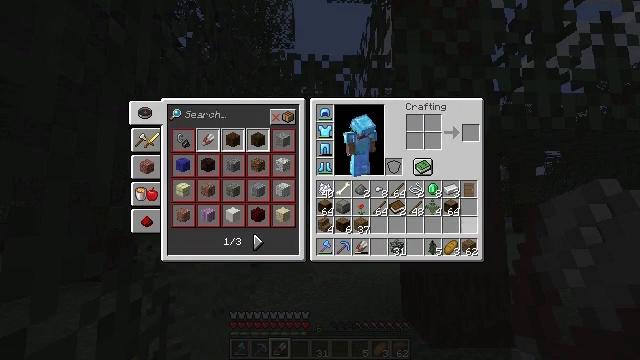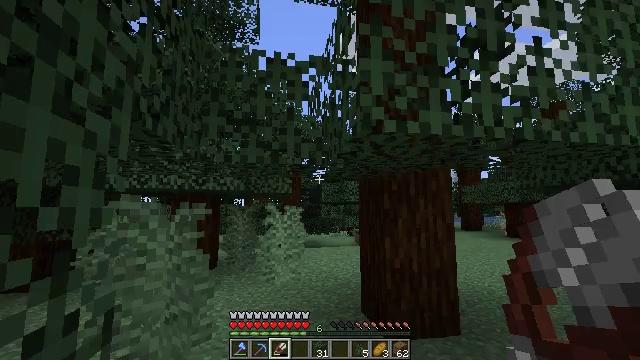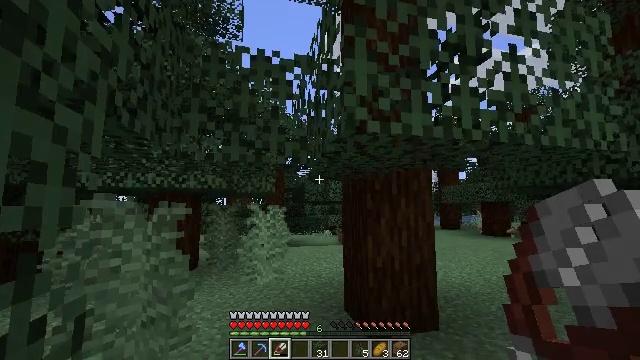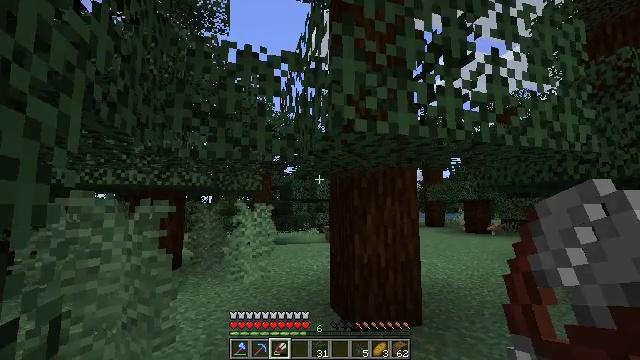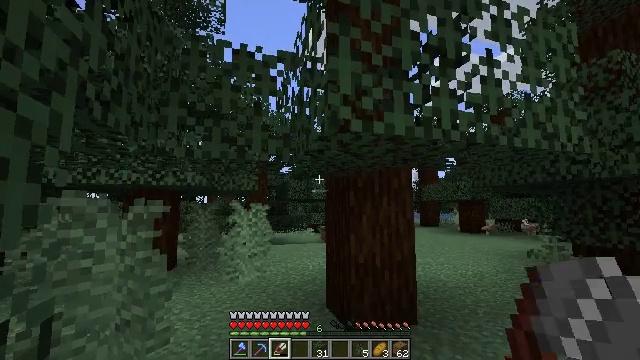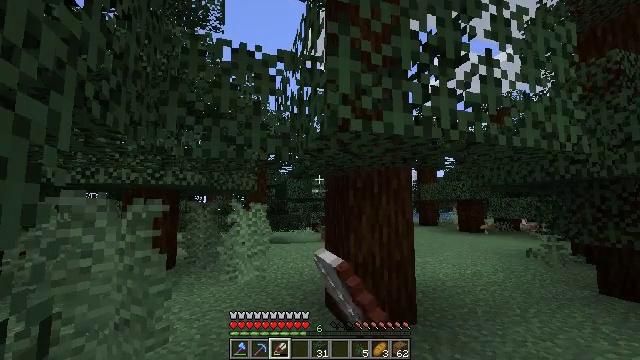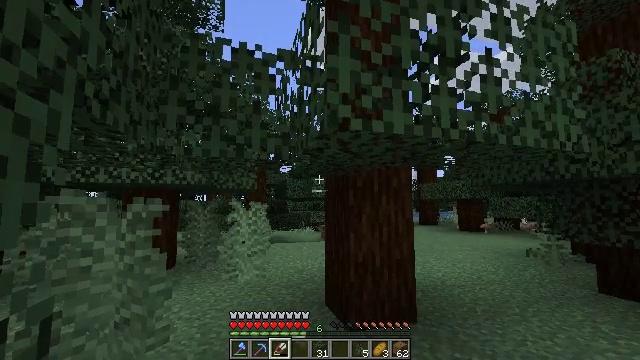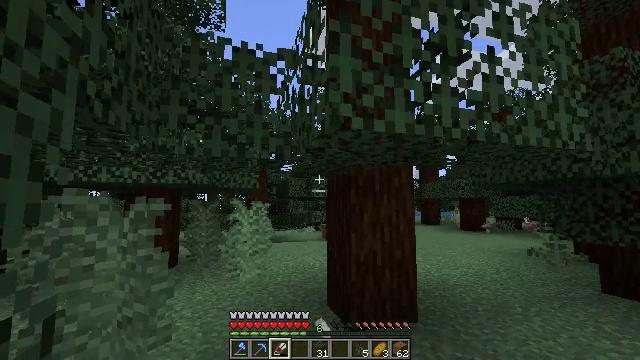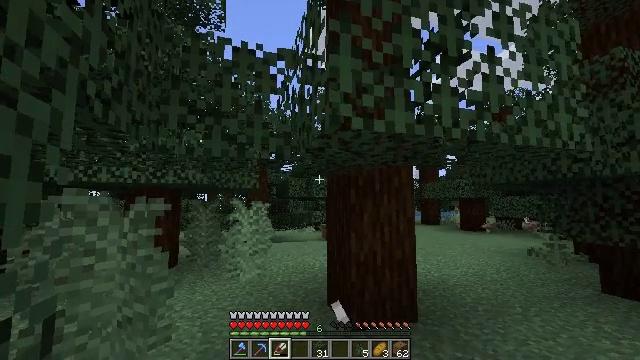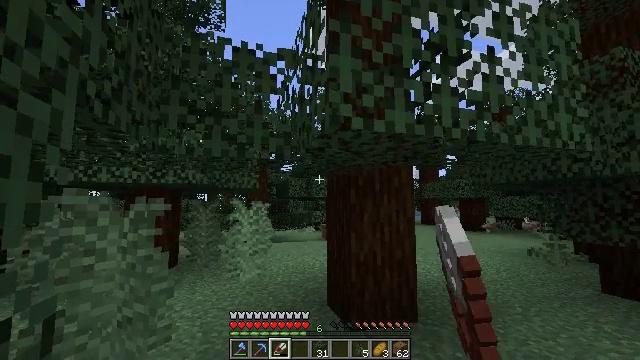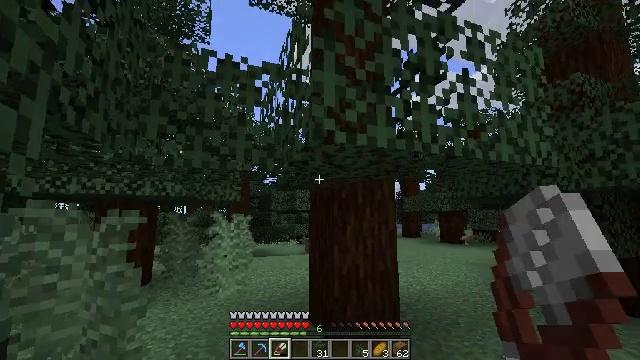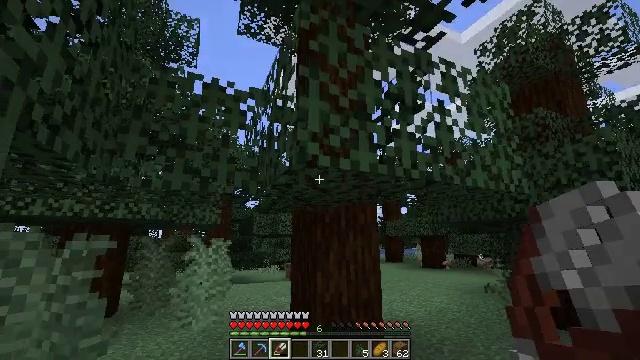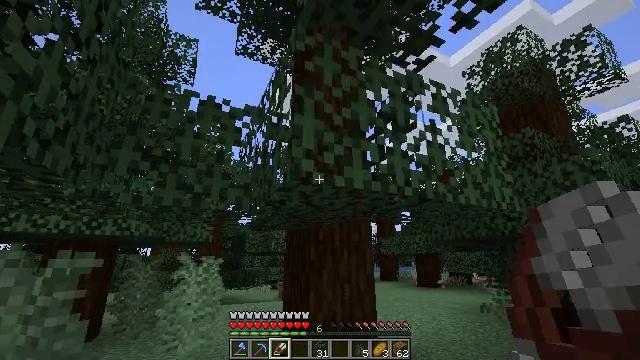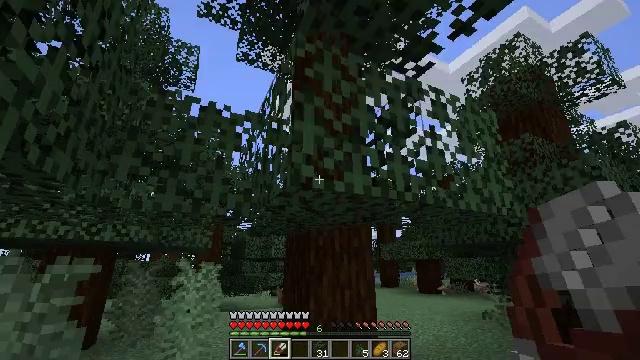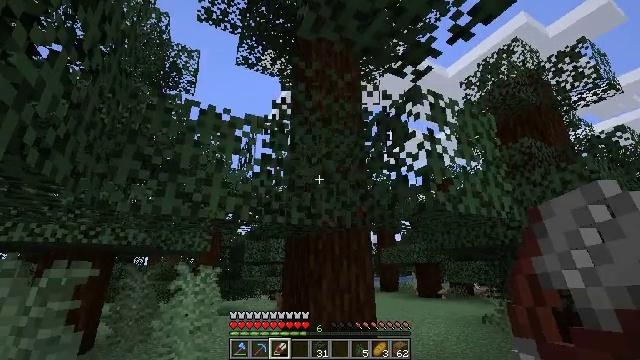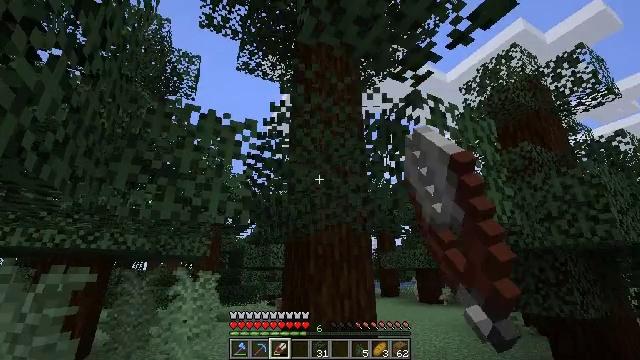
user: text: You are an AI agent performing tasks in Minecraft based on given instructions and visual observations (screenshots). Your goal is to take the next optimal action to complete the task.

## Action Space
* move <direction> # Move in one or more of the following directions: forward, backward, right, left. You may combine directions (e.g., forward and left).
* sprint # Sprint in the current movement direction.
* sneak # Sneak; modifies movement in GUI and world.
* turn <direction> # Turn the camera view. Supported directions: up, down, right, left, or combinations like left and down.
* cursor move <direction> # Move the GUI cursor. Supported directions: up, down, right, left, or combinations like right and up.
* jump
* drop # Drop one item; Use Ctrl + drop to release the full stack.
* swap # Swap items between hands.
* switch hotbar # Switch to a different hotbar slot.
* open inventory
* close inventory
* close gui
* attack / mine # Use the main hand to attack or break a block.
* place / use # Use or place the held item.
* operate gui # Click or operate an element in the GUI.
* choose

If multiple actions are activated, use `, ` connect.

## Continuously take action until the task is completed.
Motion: motion action
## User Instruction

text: Break the spruce leaves to clear the area.
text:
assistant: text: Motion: cursor move right, close inventory
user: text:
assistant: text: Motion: turn right, close inventory
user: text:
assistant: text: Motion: turn right, close inventory
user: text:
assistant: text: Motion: attack / mine, close inventory
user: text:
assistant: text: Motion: attack / mine, close inventory
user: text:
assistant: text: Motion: no_op
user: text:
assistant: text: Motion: no_op
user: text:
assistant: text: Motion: no_op
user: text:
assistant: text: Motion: no_op
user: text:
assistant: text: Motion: turn right and up
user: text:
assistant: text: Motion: turn right and up
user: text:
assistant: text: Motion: turn right and up
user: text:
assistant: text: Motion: turn up
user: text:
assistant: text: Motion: attack / mine
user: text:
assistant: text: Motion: move forward, turn up, attack / mine
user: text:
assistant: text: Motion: move forward, turn up, attack / mine
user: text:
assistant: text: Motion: move forward, turn up, attack / mine
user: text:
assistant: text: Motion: move forward, attack / mine
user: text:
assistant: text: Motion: move forward, turn right and up, attack / mine
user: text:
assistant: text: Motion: turn right and up, attack / mine
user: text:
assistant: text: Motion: turn right and up, attack / mine
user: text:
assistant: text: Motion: move left, turn right and down, attack / mine
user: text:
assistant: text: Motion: move left, attack / mine
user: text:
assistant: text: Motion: move left, attack / mine
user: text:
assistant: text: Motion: turn right, attack / mine
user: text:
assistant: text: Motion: move forward, turn right, attack / mine
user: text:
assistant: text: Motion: move forward, turn right and down, attack / mine
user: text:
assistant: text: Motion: move forward, turn right and down, attack / mine
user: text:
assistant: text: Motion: move forward, turn right and down, attack / mine
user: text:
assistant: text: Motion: move forward, turn right and down, attack / mine